Field crop: tomato
Growth stage: 1
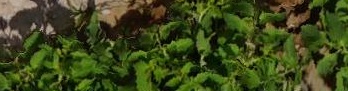
Species: tomato